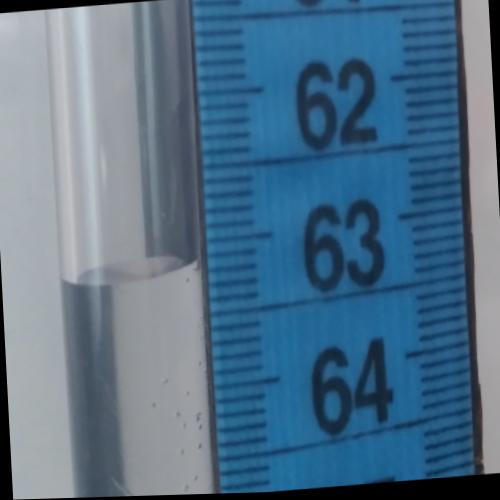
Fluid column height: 63.1 cm